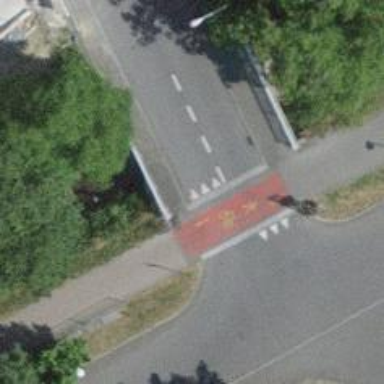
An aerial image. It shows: Sidewalk on bridge.